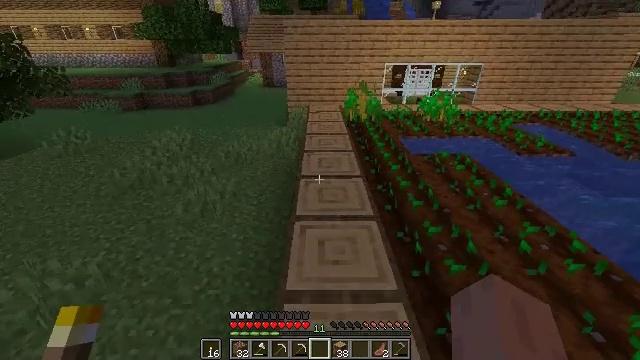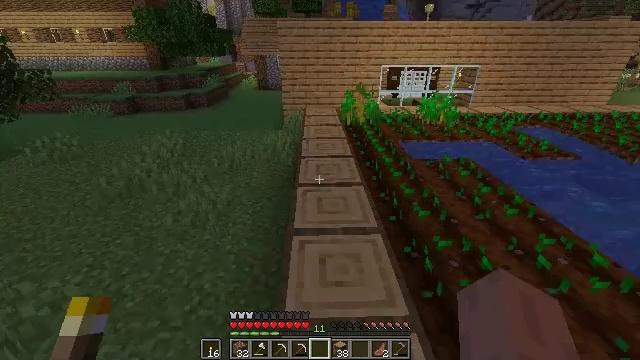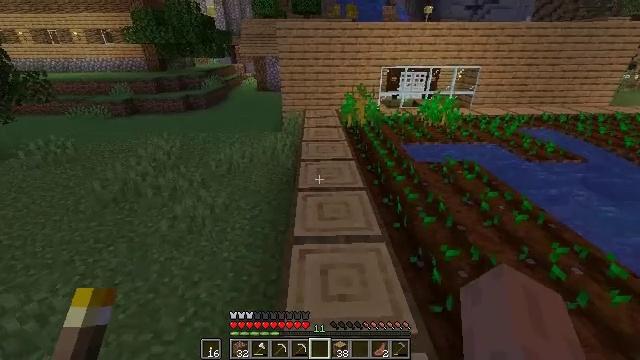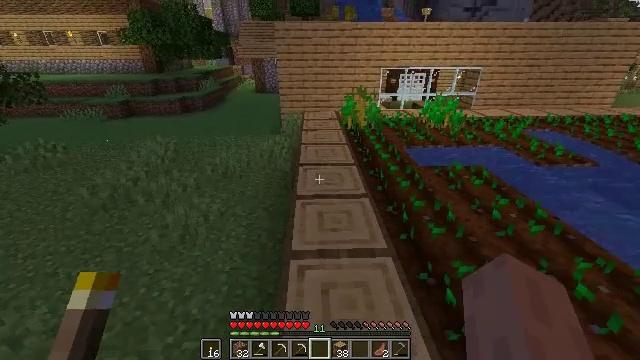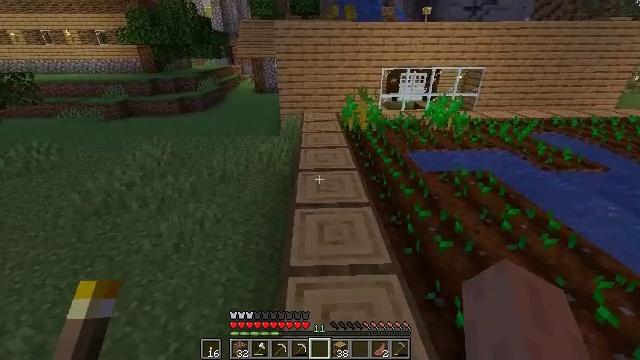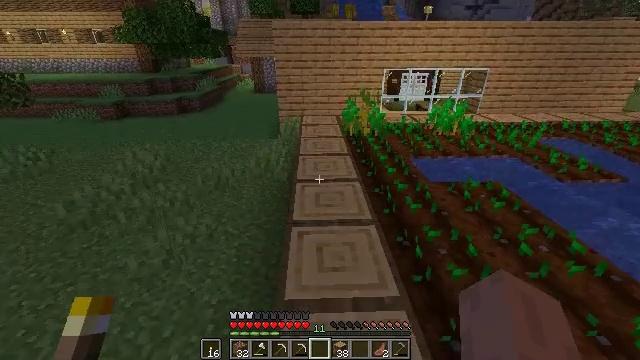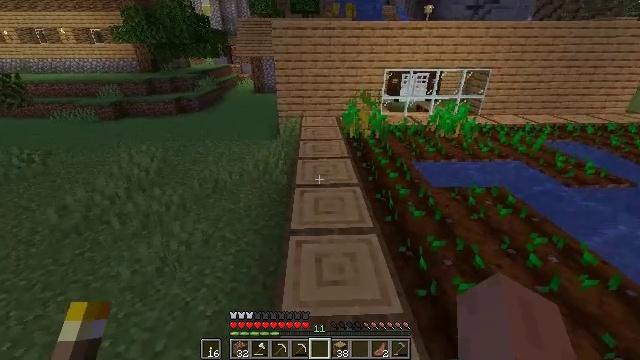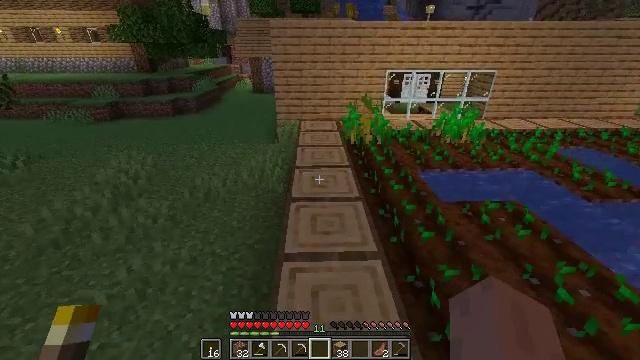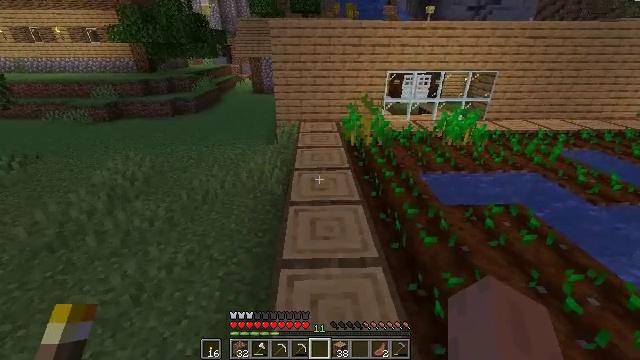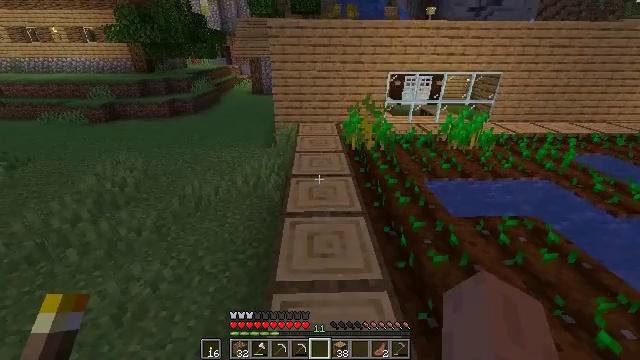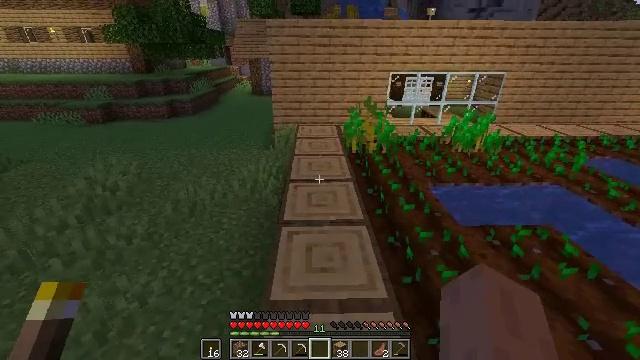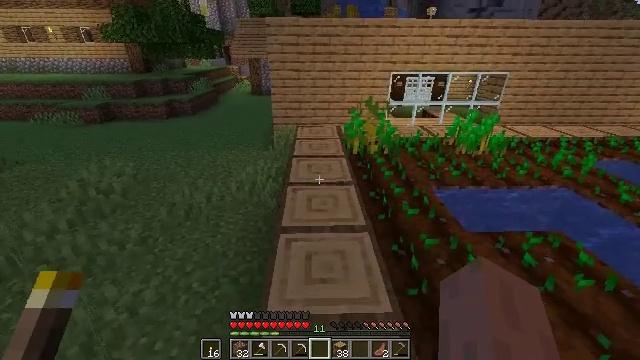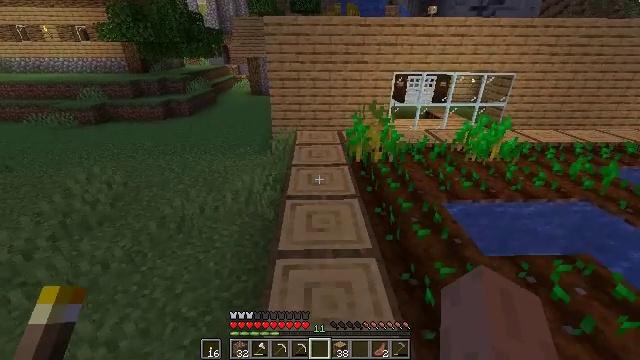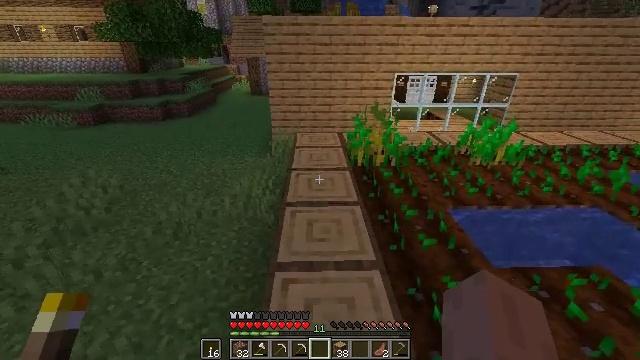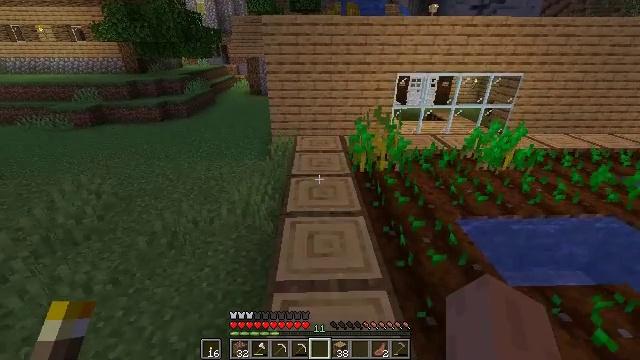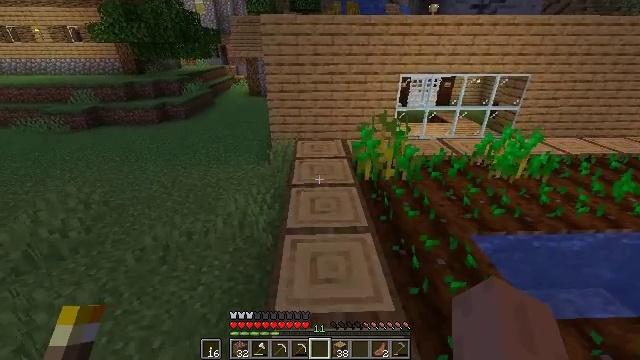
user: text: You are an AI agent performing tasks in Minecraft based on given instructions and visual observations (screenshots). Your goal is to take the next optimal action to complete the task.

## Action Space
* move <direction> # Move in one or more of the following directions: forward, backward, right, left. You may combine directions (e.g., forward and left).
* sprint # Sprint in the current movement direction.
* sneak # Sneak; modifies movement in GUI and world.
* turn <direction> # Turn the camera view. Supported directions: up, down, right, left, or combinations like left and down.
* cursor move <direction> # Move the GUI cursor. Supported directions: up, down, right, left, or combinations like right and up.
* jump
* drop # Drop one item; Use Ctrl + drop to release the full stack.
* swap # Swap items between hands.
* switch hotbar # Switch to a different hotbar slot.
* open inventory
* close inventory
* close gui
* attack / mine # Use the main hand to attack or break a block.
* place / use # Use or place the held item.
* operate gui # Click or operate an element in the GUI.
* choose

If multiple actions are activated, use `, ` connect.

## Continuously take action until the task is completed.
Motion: motion action
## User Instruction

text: Use the crafting table to make a composter.
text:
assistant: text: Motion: move forward, turn right
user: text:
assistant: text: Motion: move forward
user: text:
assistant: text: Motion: move forward
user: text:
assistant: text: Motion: move forward
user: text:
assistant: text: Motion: move forward
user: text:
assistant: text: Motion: move forward
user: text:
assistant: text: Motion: move forward
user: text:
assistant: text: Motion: move forward
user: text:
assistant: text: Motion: move forward
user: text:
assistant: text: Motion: move forward
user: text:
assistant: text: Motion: move forward
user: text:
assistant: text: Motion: move forward
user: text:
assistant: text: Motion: move forward
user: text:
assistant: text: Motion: move forward
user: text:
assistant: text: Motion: move forward
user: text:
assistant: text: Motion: move forward
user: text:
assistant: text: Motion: move forward
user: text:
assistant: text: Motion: move forward
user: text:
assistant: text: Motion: move forward
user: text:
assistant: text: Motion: move forward
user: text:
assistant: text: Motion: move forward
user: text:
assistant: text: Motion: move forward, turn right
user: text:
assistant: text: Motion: move forward, turn right
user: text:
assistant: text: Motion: turn right
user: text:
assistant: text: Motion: turn right
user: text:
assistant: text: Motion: turn right
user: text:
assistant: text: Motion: turn right
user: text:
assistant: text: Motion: turn right
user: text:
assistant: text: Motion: turn right
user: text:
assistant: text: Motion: turn right